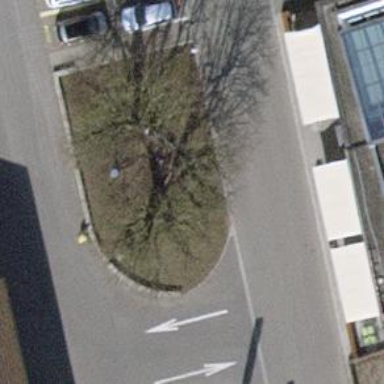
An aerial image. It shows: Brown bench.